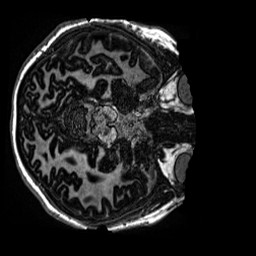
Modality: MP2RAGE
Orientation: axial
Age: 11
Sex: female
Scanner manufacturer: siemens
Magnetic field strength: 3 T
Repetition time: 4 s
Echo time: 0.00299 s